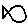
Label: fish